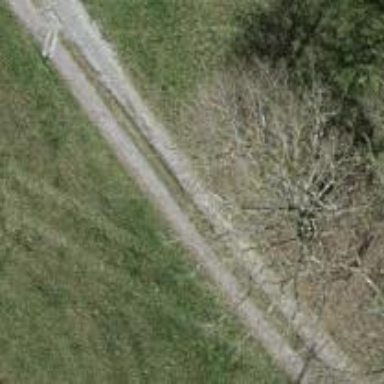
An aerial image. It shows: Track with grade 1 quality.